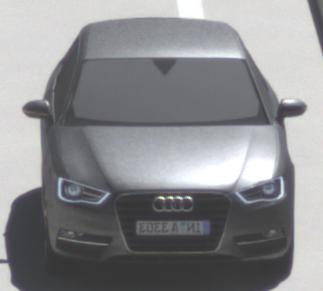
Make: Audi
Model: A3 1.2 TFSI
Detailed model: A3 (8V)
Model produced from: 2013/02
Model produced until: 2014/05
Doors: 3
Color: gray
Road condition: dry road
Daytime: midday
Contrast: high contrast